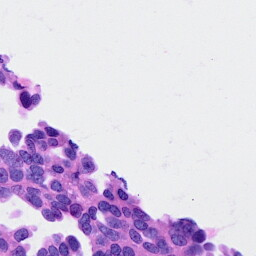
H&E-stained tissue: Ovarian